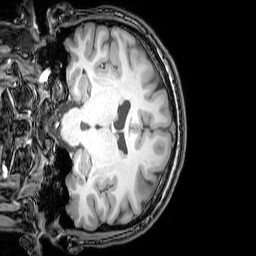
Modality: T1w
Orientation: coronal
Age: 22
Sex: male
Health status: healthy
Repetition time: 0.081 s
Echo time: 0.037 s